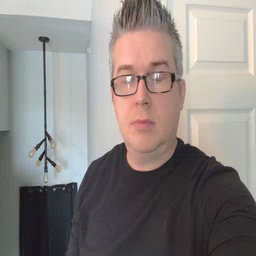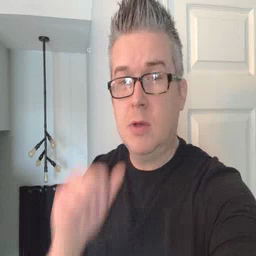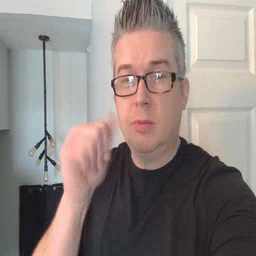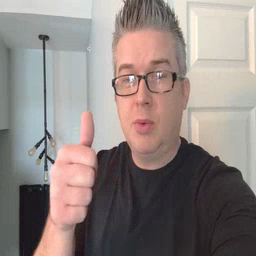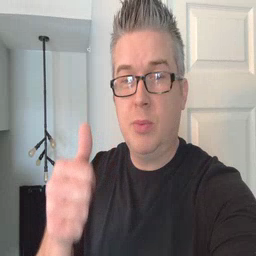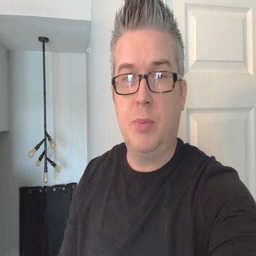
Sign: tomorrow